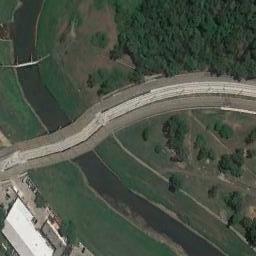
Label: bridge